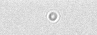
Label: camera_spot